Question: I am trying to use mutate to perform calculation, the calculation looks like this
'''
a %>% mutate(volume = Period2_DOS)
'''
However, this code gives me the error below:
> Error: Column 'volume' is of unsupported class data.frame.
However, when I changed 'Period2_DOS' to 'period1_price' variable, it worked. So I think the problem might be 'Period2_DOS' variable.
It looks like this:

How can I run the code above?
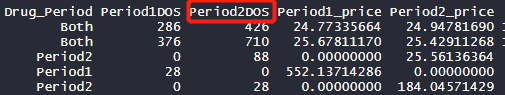
Answer: The column names should be matched. It would be
'''
library(dplyr)
a %>%
mutate(volume = Period2DOS)
'''